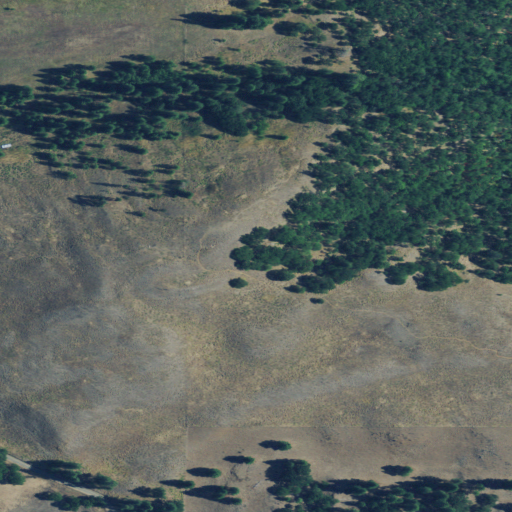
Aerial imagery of mountain in Oregon named Chatfield Hill containing grassland, shrub, and deciduous forest